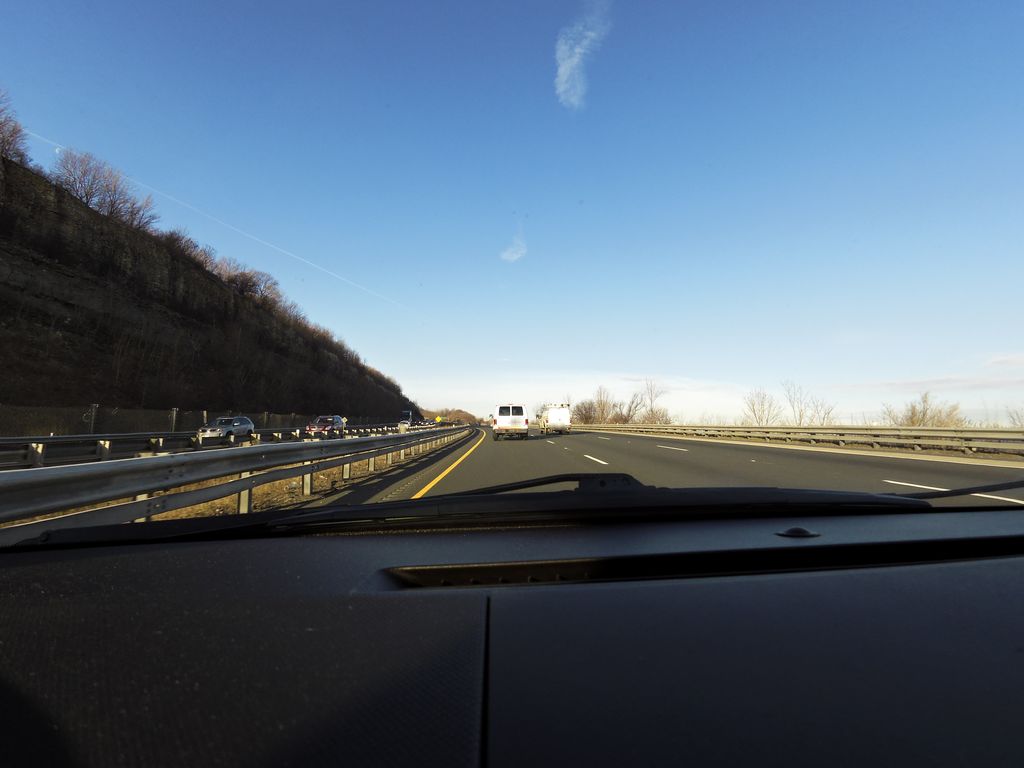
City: hamilton